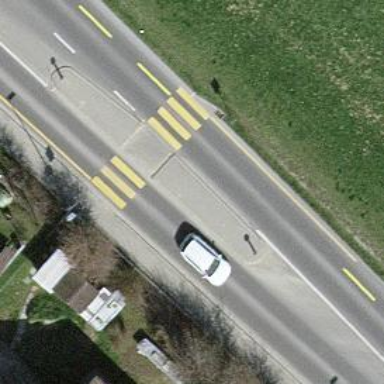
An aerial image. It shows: Uncontrolled zebra crossing on the road.